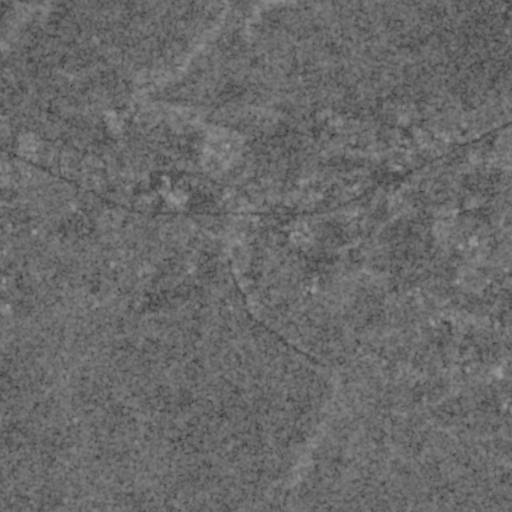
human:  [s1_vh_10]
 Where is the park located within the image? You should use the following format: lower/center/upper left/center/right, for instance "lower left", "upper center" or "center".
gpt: The park is located in the upper right of the image.
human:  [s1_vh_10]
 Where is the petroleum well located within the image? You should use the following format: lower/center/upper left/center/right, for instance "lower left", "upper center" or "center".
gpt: The petroleum well is located in the lower left of the image.
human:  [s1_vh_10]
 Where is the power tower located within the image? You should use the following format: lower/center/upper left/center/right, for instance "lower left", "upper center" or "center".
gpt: The power tower is located in the lower right of the image.
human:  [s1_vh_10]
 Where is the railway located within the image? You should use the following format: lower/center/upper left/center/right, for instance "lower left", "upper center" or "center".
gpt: The railway is located in the right of the image.
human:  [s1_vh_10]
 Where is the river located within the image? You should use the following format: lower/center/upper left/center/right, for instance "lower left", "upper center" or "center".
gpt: The river is located in the left of the image.
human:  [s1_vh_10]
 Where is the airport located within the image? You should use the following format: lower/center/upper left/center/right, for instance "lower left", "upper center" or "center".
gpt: There is no airport in the image.

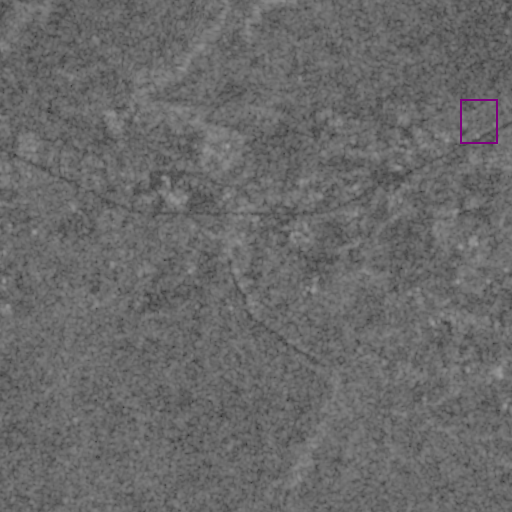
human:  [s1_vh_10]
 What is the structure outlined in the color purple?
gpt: The structure outlined in purple is a park.
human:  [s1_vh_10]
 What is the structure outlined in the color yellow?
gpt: There is no yellow outline.